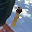
Label: 1